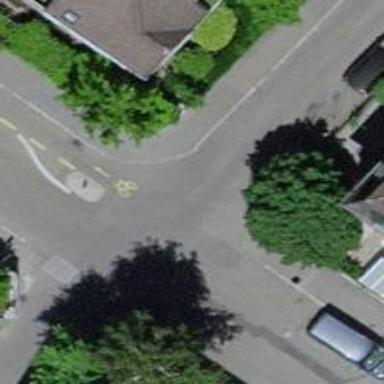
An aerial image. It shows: Asphalt road in living street with separate sidewalk.